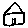
Label: house